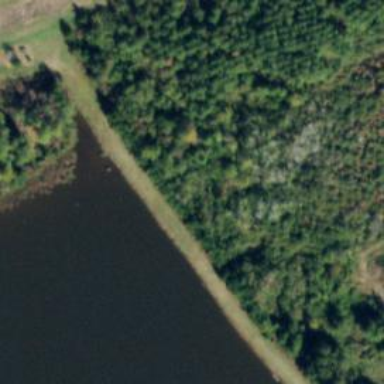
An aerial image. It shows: Dam along waterway.